Interaction volume radius: 5 \u00c5
Interaction volume height: 15 \u00c5
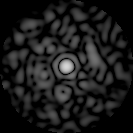
Disorder parameter: 0.842